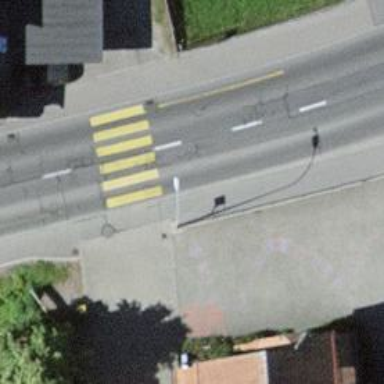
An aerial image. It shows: Uncontrolled zebra crossing with notable zebra markings.